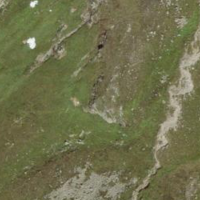
EUNIS habitat code: 25
Species observed at this site:
Parnassia palustris